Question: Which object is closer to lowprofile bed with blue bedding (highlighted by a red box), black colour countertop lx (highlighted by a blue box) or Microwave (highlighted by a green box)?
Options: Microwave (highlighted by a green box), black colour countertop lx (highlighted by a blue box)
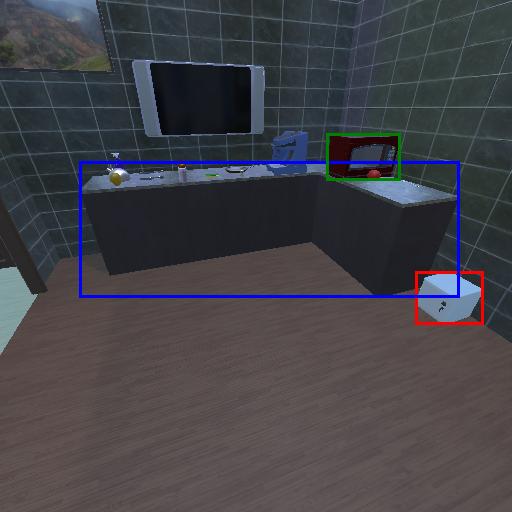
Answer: Microwave (highlighted by a green box)